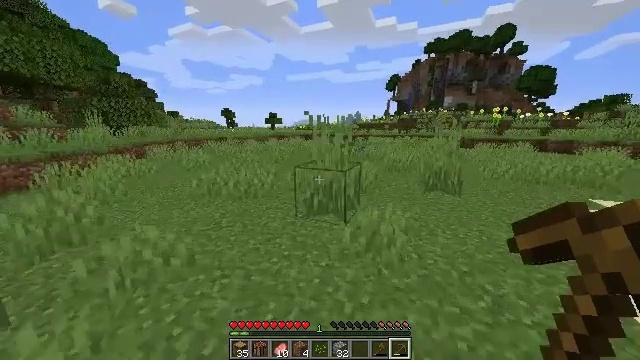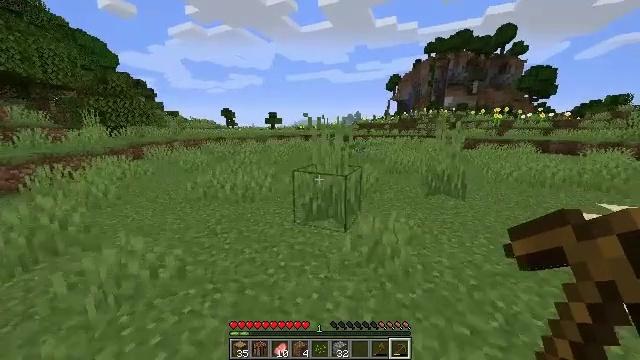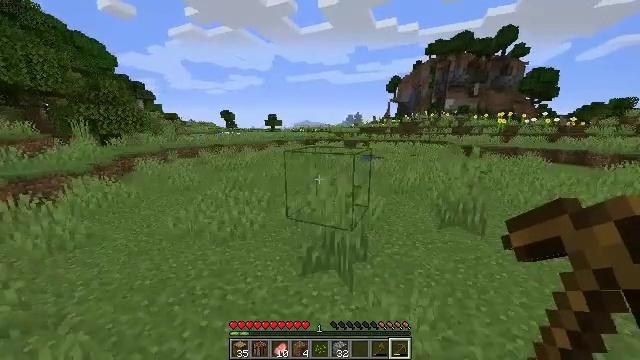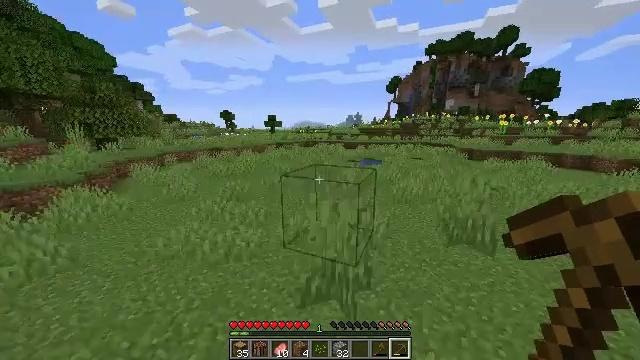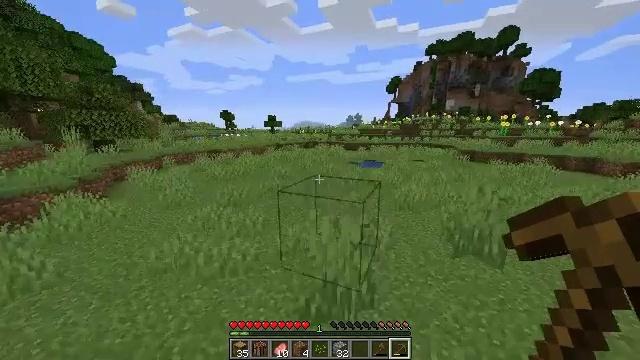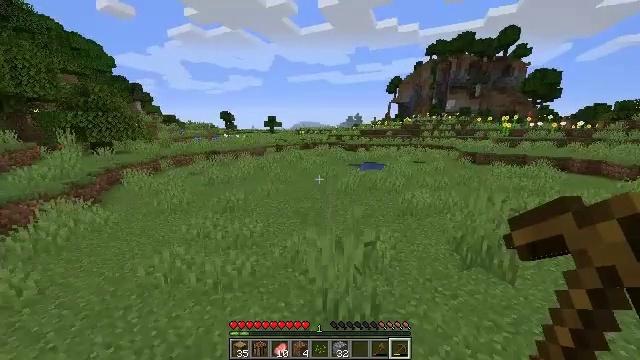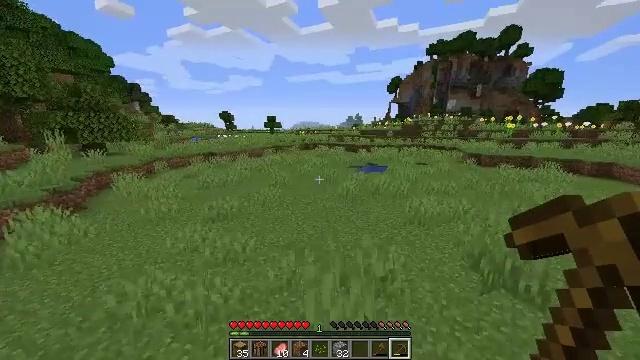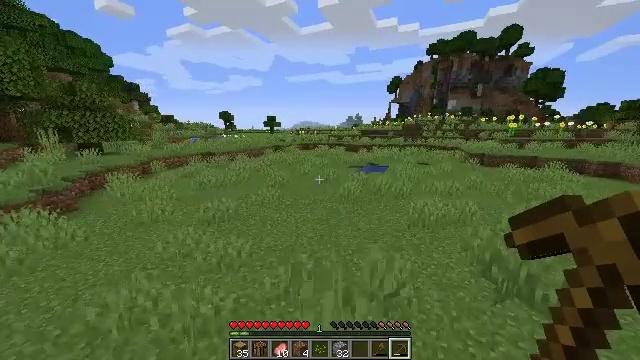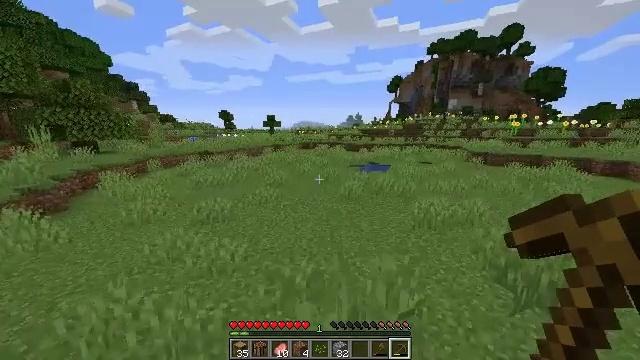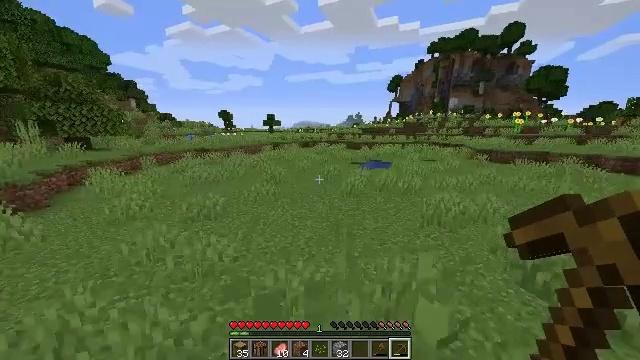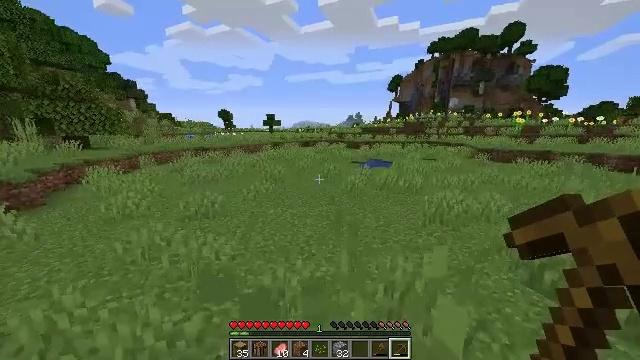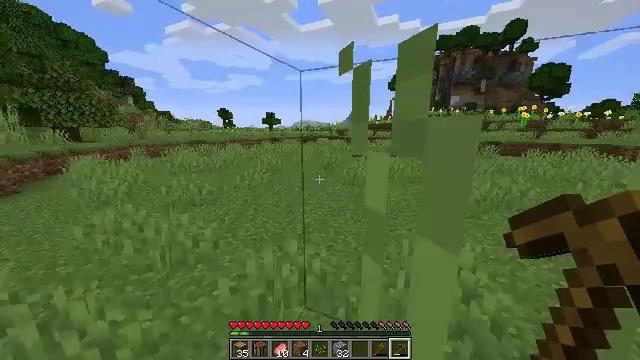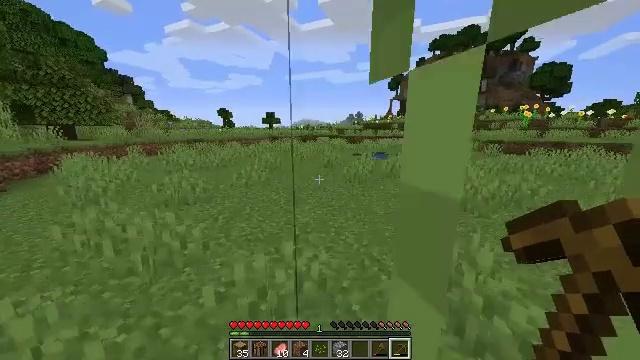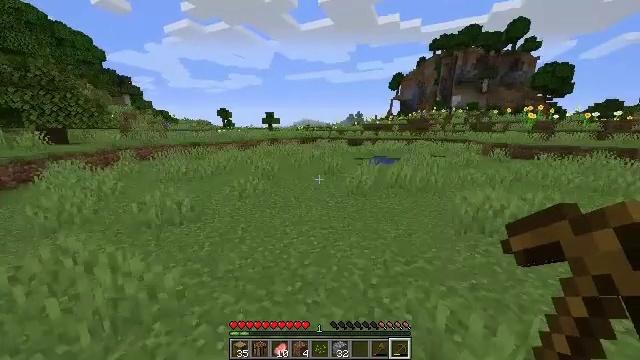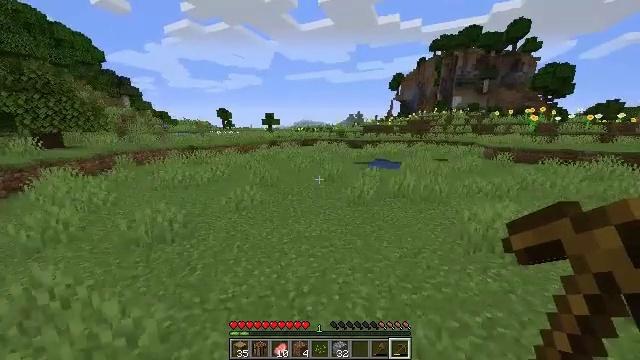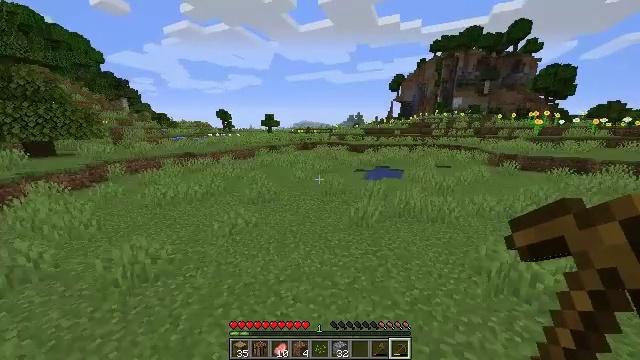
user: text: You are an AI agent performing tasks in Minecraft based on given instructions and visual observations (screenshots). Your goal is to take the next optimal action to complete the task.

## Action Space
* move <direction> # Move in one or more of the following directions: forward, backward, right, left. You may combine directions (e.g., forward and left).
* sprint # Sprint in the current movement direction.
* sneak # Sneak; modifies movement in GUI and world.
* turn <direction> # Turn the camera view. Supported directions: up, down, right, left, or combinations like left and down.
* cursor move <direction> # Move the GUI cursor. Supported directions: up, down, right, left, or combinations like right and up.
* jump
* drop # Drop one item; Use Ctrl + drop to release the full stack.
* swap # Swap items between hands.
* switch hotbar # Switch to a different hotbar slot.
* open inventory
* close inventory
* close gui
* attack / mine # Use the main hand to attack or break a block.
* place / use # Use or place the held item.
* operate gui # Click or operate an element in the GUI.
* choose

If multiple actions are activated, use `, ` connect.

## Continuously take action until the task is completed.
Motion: motion action
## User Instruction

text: Kill mobs.
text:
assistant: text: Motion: move forward, jump
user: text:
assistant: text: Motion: move forward, jump
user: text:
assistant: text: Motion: move forward, jump
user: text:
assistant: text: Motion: move forward, jump
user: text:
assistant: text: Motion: move forward, jump
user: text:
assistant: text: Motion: move forward, jump
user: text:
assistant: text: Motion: move forward, jump
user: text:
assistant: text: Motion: move forward, jump
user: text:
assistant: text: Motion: move forward, jump
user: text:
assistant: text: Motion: move forward, jump
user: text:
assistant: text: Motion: move forward, jump
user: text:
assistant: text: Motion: move forward, jump
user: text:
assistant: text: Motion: move forward, jump
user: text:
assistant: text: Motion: move forward, jump
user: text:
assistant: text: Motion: move forward, jump
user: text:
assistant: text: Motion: move forward, jump
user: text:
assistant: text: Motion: move forward, jump
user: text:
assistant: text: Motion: move forward, jump
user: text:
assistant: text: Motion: move forward, jump
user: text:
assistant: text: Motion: move forward, turn left, jump
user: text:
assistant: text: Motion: move forward, jump
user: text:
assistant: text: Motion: move forward, jump
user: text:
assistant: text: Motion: move forward, jump
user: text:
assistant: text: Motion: move forward, jump
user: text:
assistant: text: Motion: move forward, jump
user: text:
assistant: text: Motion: move forward, jump
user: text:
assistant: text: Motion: move forward, jump
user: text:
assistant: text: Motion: move forward, jump
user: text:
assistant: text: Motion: move forward, jump
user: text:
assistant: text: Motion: move forward, jump